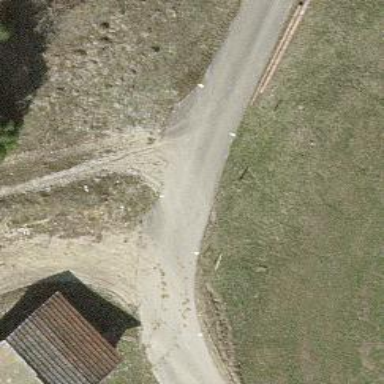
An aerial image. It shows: Well-maintained track road of grade 1.